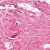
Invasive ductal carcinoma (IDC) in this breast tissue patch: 0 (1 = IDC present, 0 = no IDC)